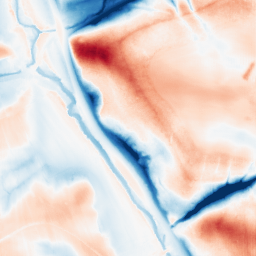
Category: classical
Decomposition family: gaussian_anisotropic
Decomposition parameters: sigma_x: 10
sigma_y: 20
Upsampling method: fft_zeropad
Upsampling parameters: scale: 2
Upsampling scale: 2